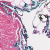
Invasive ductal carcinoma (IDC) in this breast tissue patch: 0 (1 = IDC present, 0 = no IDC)